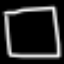
Label: square